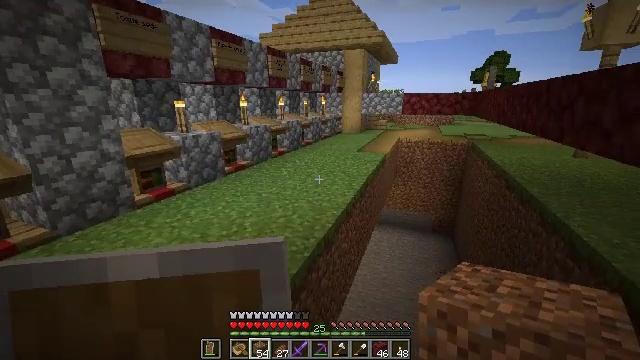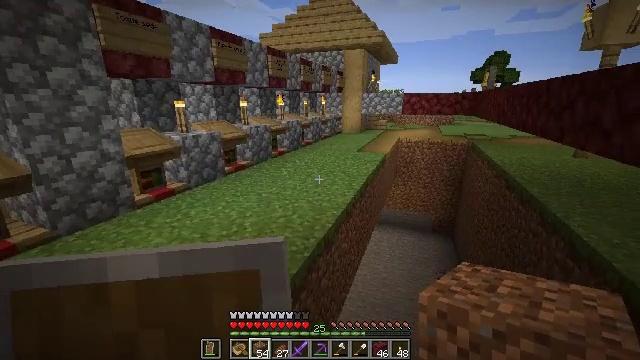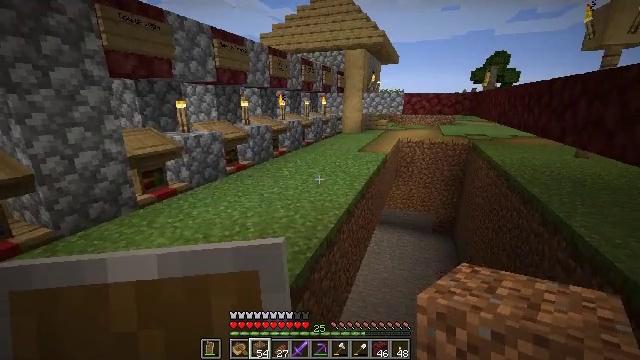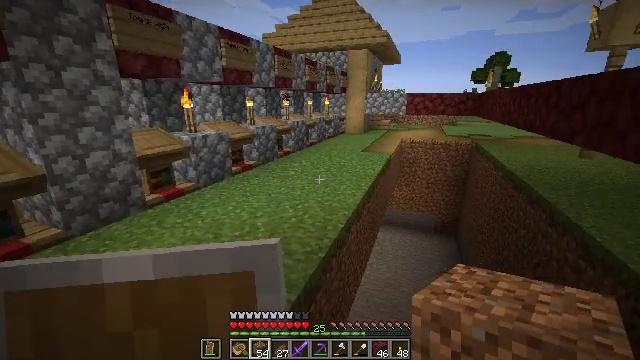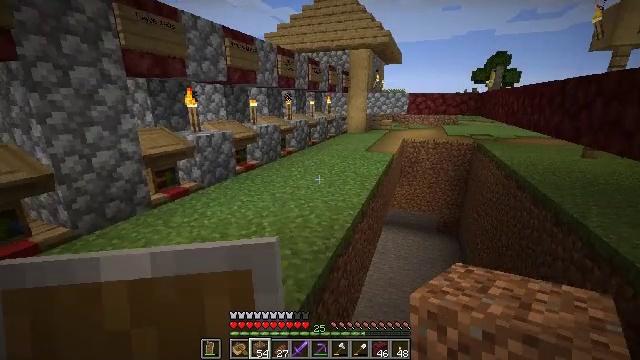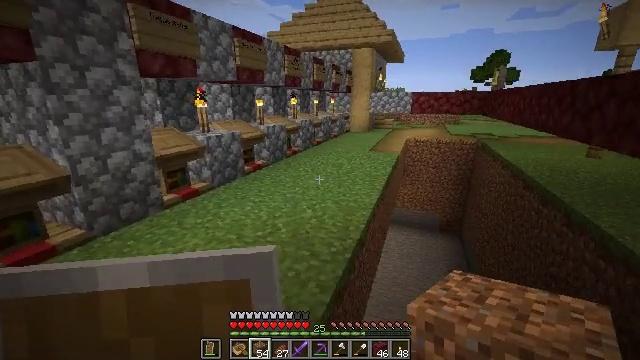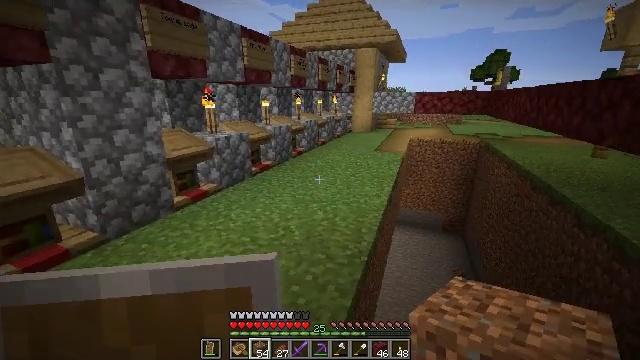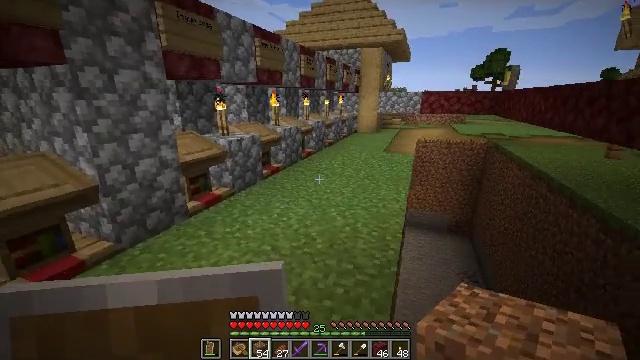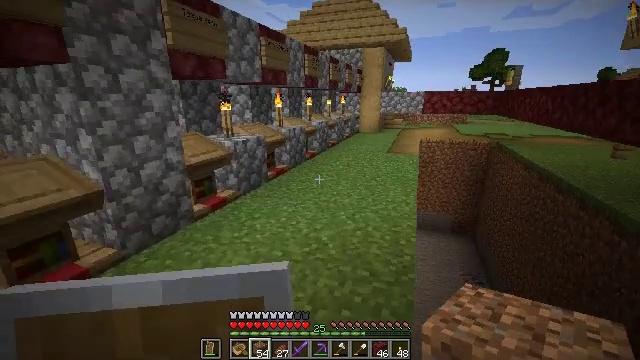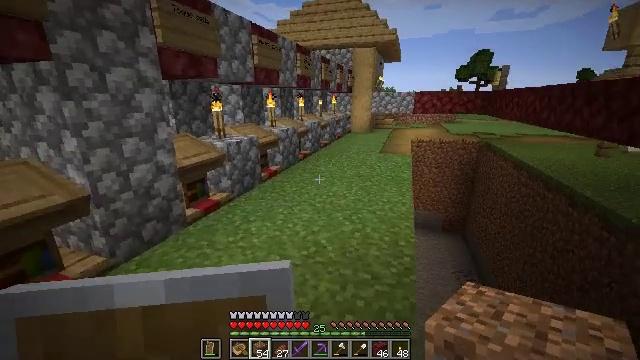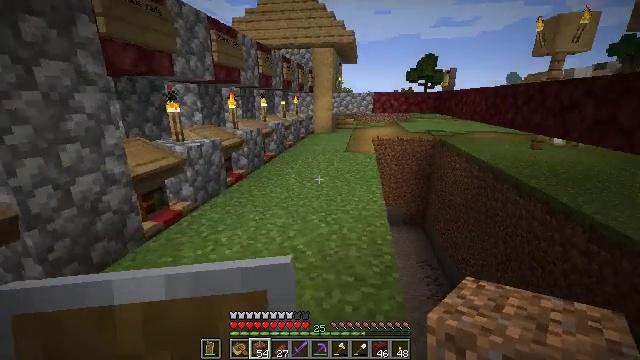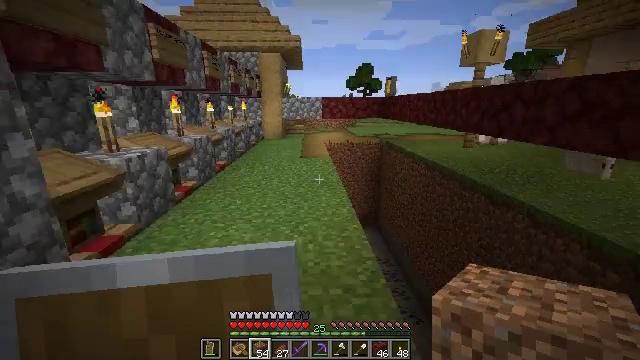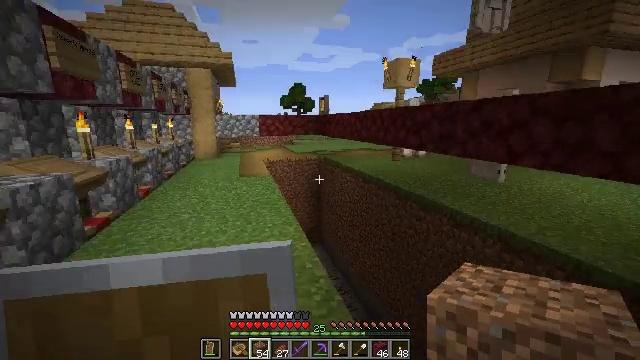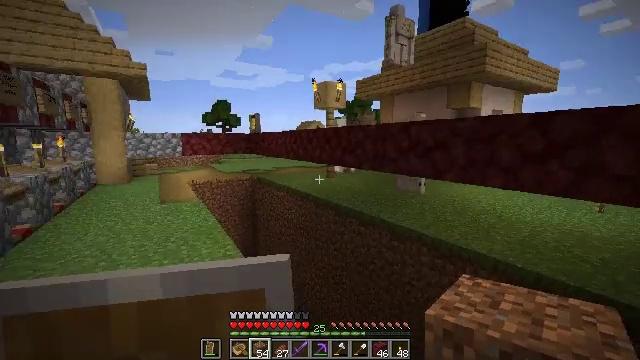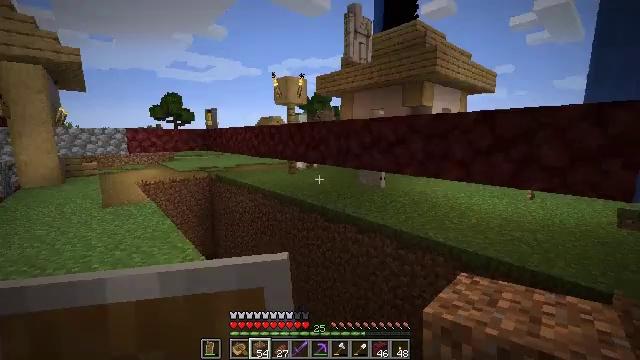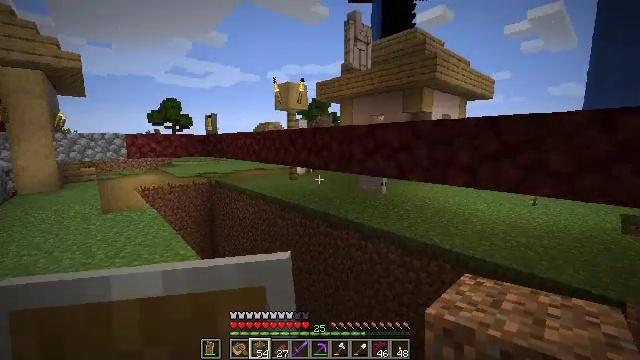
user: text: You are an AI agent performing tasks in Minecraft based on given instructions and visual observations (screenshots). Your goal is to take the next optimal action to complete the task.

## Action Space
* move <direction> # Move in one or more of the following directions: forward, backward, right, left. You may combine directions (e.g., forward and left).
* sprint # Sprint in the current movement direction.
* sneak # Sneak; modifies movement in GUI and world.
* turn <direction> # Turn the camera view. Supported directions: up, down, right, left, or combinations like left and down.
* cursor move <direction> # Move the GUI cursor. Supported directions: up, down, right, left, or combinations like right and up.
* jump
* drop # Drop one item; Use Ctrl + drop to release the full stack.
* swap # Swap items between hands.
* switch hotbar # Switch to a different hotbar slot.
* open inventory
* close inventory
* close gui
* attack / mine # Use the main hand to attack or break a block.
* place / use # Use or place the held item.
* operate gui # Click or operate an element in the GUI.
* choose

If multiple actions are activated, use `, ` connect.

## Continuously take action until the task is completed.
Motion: motion action
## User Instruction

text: Collect the andesite slab for building.
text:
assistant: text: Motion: no_op
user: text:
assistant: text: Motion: move left
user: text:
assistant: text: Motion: move left
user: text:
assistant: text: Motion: move left
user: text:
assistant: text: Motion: move left
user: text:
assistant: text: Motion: move forward and move left
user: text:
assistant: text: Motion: move forward and move left
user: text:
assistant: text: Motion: move forward and move left
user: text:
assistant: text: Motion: move forward and move left, turn right
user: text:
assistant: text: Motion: move forward and move left, turn right
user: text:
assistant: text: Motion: move forward and move left, turn right and up
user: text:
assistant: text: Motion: move forward and move left, turn right and up
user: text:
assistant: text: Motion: move forward and move left, turn right and up
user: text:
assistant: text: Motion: turn right
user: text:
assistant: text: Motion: turn up
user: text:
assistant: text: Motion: turn left and up
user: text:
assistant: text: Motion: turn left and down
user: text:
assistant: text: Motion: turn left and down
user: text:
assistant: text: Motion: turn left and down
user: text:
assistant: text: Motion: turn right and down
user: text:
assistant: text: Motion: turn right and down
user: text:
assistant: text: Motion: turn right
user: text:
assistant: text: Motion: turn right
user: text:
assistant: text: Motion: turn right
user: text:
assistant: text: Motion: turn right
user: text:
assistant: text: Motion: turn right
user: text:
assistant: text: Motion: turn right
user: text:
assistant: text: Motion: turn right
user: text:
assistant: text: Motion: no_op
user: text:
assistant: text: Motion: no_op